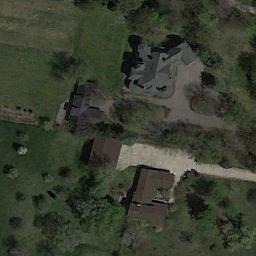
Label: sparse_residential